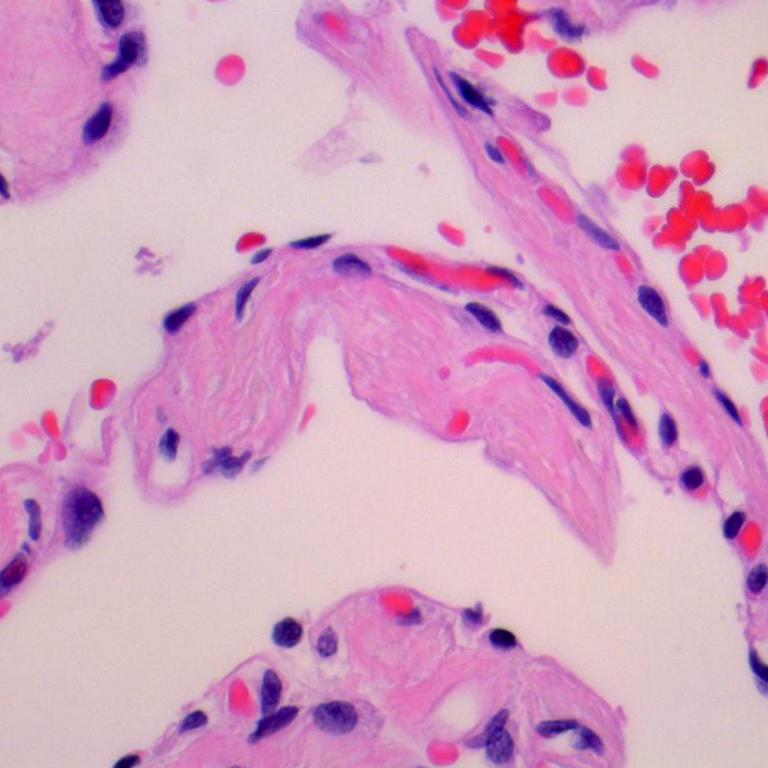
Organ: lung
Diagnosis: benign